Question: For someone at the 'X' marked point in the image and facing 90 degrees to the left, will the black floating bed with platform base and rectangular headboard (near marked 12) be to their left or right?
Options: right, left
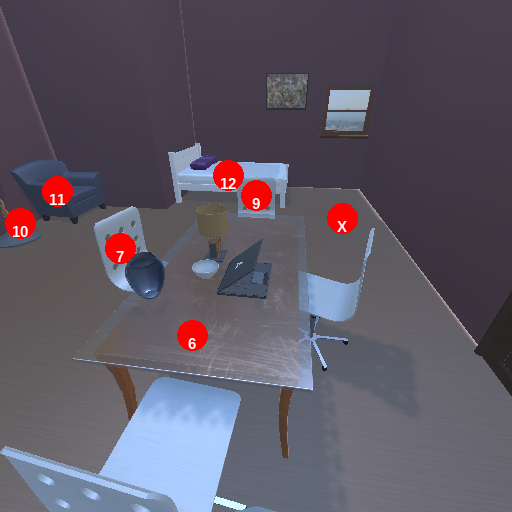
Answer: right